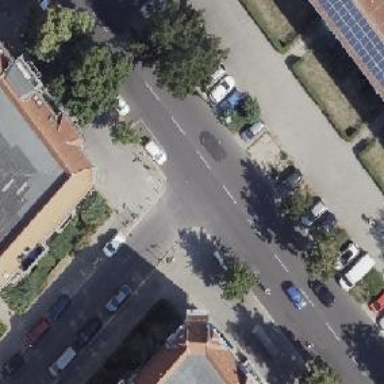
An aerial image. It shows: Asphalt parking lane.